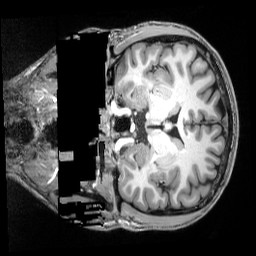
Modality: T1w
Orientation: coronal
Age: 28
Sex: male
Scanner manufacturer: siemens
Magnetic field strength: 3 T
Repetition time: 2.5 s
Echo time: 0.00343 s